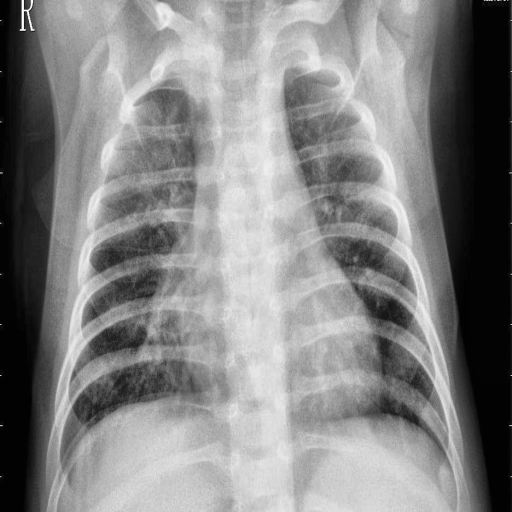
Finding: PNEUMONIA